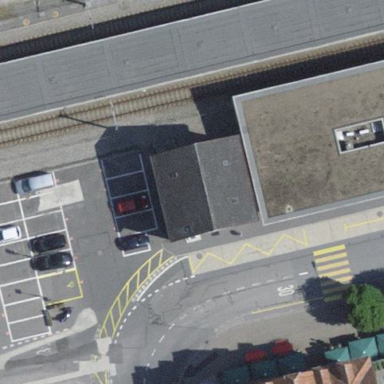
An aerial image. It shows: Train station building.